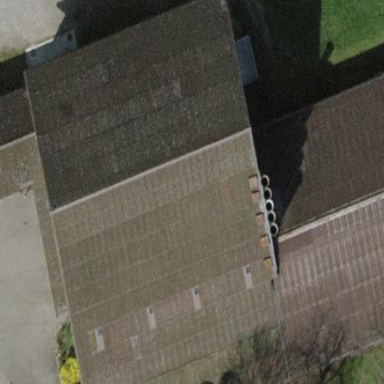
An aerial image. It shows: Farm building.